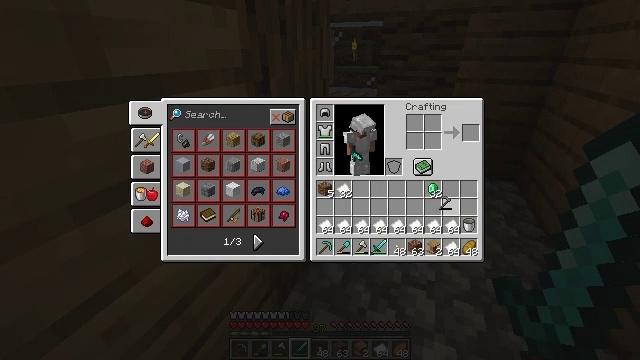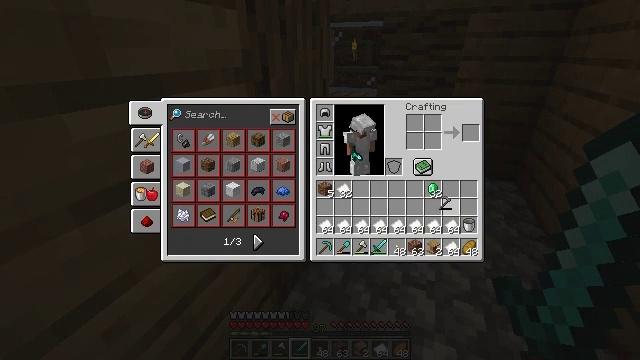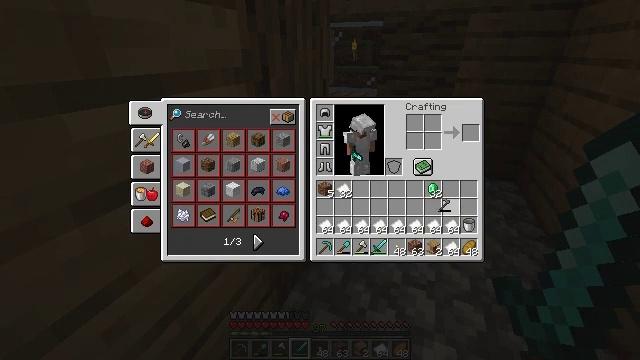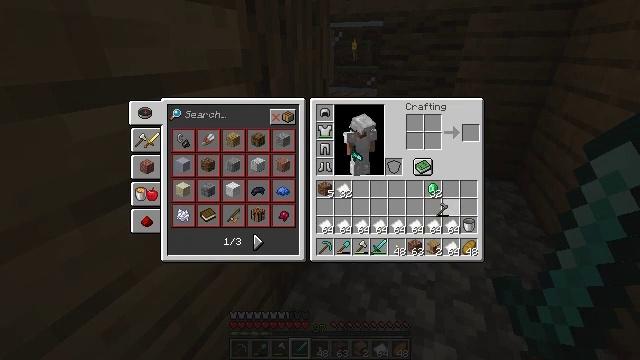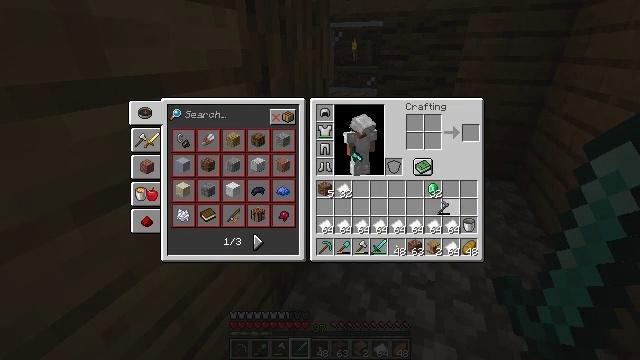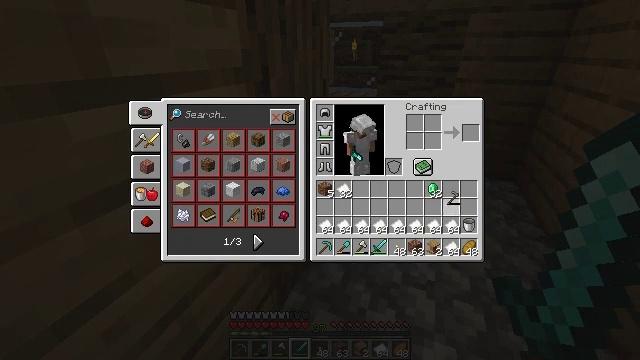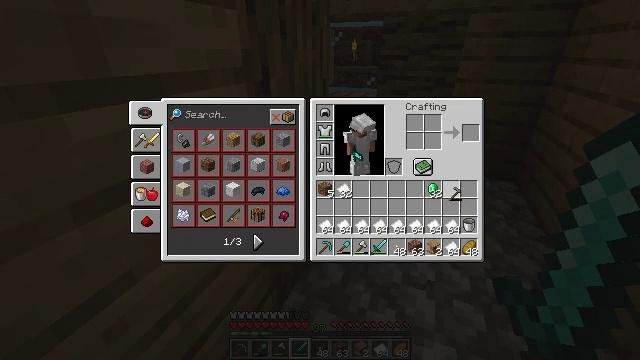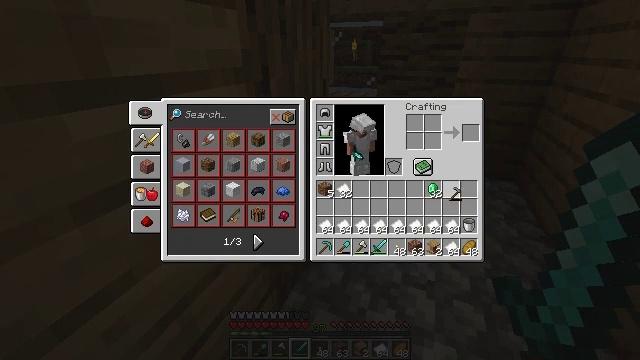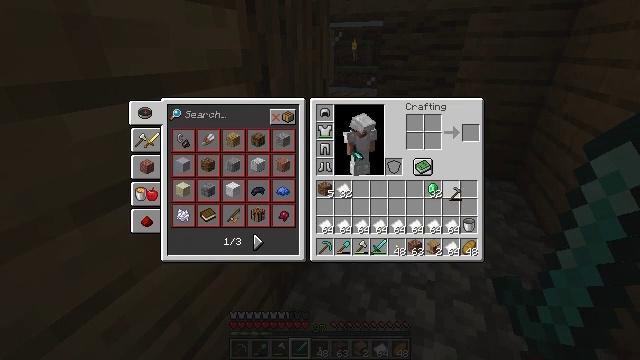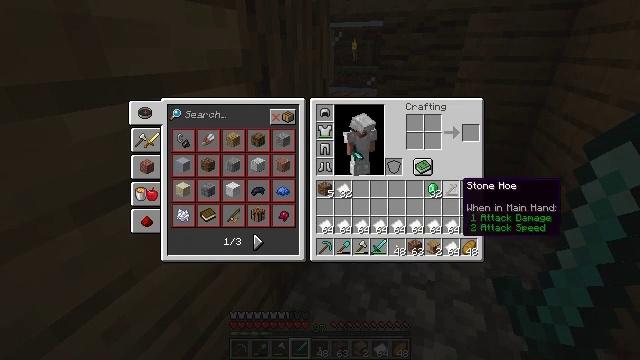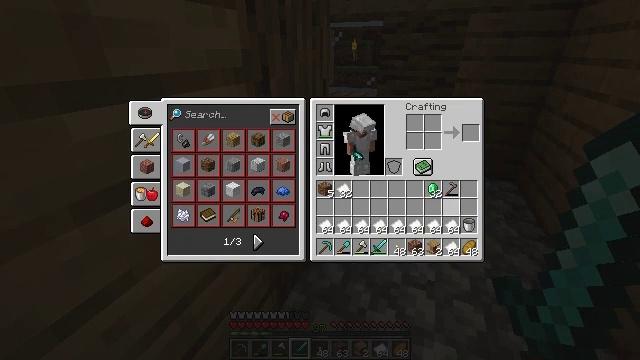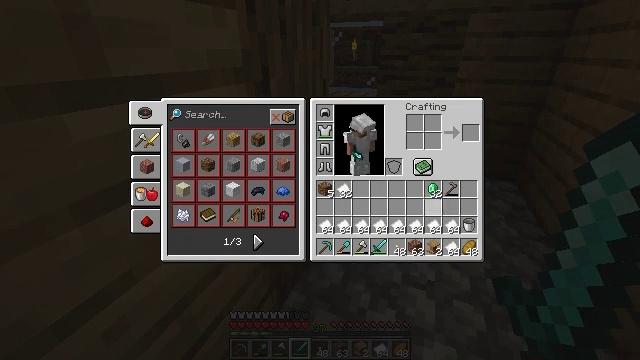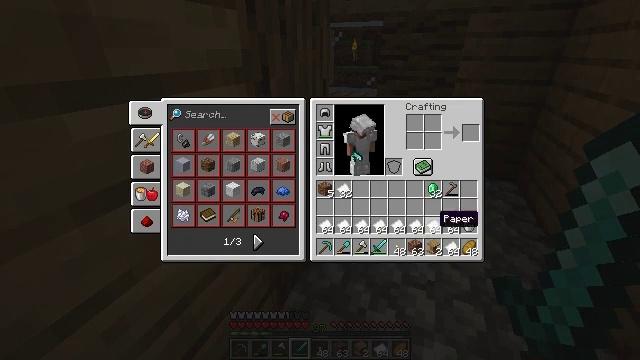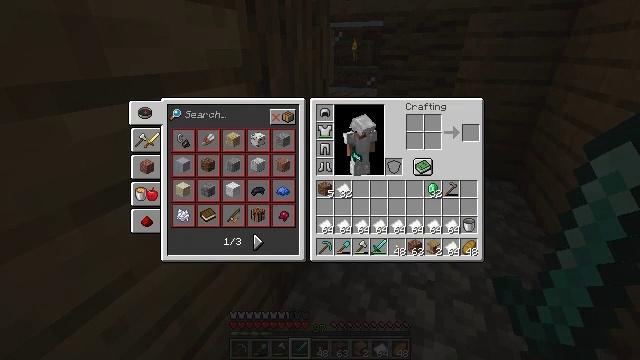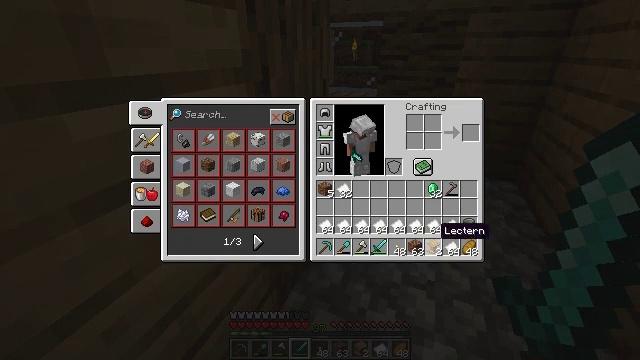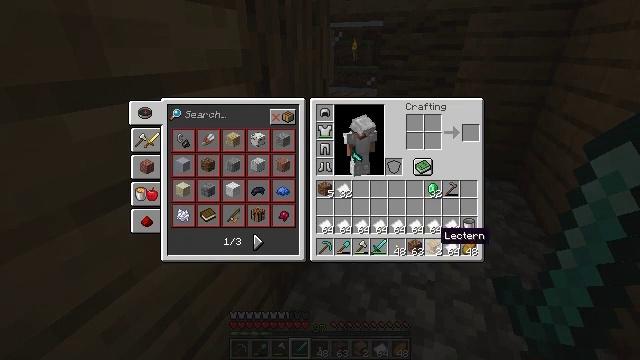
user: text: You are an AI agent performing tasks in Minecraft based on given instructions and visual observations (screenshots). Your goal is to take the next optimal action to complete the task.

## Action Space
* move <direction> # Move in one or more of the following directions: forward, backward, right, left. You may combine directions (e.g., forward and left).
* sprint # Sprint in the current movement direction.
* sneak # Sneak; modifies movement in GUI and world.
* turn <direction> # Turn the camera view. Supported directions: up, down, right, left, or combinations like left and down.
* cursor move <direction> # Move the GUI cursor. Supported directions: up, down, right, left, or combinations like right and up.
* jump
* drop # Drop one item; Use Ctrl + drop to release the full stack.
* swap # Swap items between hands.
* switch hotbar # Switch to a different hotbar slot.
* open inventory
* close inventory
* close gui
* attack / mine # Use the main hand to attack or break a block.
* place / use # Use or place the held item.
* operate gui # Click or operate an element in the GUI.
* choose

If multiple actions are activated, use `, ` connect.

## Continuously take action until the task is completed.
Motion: motion action
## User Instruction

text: Mine the smithing table.
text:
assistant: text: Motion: no_op
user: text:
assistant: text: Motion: no_op
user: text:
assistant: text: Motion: no_op
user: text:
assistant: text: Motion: no_op
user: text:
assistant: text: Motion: cursor move right and up
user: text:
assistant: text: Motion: operate gui
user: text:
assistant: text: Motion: operate gui
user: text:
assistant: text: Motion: operate gui
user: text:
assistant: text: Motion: no_op
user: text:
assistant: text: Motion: no_op
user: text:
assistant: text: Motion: cursor move left and down
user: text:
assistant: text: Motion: cursor move left and down
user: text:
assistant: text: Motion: cursor move down
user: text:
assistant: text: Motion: no_op
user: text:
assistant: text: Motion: no_op
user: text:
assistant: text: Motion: no_op
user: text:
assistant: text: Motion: no_op
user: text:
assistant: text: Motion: operate gui
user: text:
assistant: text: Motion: operate gui
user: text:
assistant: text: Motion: operate gui
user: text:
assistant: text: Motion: cursor move left
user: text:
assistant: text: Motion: cursor move left
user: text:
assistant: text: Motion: no_op
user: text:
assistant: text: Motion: no_op
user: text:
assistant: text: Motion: no_op
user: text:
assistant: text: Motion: no_op
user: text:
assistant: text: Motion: operate gui
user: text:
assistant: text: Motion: operate gui
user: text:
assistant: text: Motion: no_op
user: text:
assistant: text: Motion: cursor move up